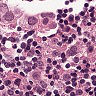
Metastatic tissue present: yes